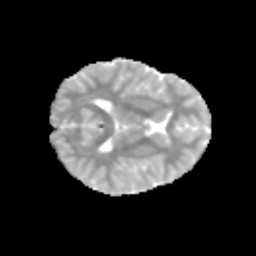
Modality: MD
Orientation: axial
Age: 12
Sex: female
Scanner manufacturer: siemens
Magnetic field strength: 3 T
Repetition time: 3.8 s
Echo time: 0.07 s